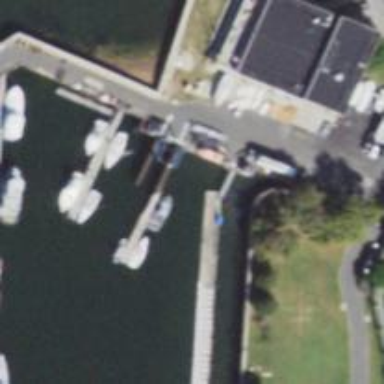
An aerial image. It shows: Pier used as boat lift along the waterway.